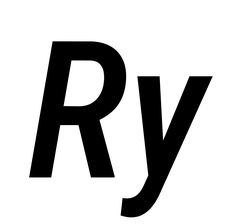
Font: Roboto-Italic_Condensed_Medium_Italic